Question: i have some trouble to find the correct syntax to update a token in a database.
I'm having some trouble trying to fine the correct syntax in order to write a query that updates a token in the database.
This is what my current attempt looks like:
'''
$sql = "UPDATE ComptePro
SET 'Token' = :Token,
WHERE 'Index' = :Index";
echo $Indexuser;
echo " ";
echo $token;
$req = $bdd->prepare($sql);
$req->bindParam(':Token', $token, PDO::PARAM_STR);
$req->bindParam(':Index', $Indexuser, PDO::PARAM_INT);
$req->execute();
'''
Though this is the error I am getting:

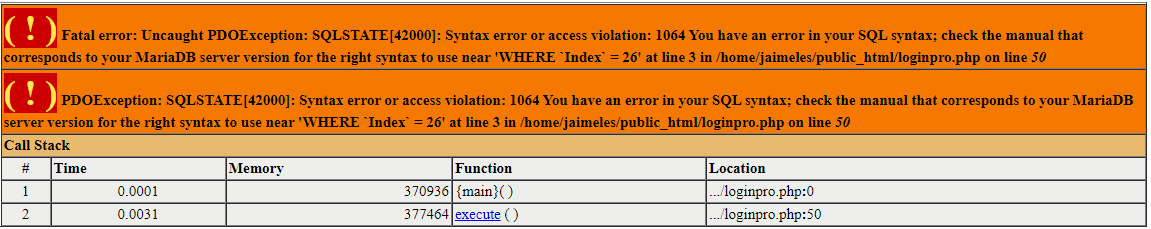
Answer: '''
$sql = "UPDATE ComptePro
SET 'Token' = :Token, <----problem is here
WHERE 'Index' = :Index";
'''
If you remove the comma, that code should run ok